Question: I am creating an excel file in perl using Spreadsheet::WriteExcel. My code starts like this
'''
my $workbook = Spreadsheet::WriteExcel->new('map.xls');
my $worksheet = $workbook->add_worksheet('map');
'''
adds some data to workSheet
and then
'''
$workbook->close() or die "Error closing file: $!";
'''
but the excel file I get contains just one row with an error message

My MIME attachment code is like this
'''
$msg->attach(
Type => 'application/vnd.ms-excel',
Path => $sNoticeFile,
Disposition => "attachment",
);
'''
can someone please tell me what is missing/wrong in the code? Thank you
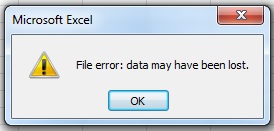
Answer: I figured out the problem. My row counter was not incrementing at the right place. It was always writing new data from the database to row number 2.
Thank everyone.